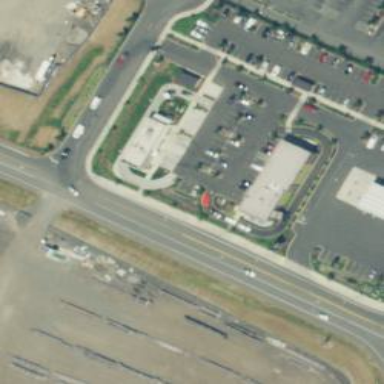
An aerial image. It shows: Parking space.